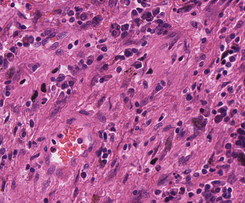
Tumor epithelial tissue: no
Tumor-associated stroma tissue: yes
Normal tissue: no